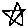
Label: star